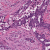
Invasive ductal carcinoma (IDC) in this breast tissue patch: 0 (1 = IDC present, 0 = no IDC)